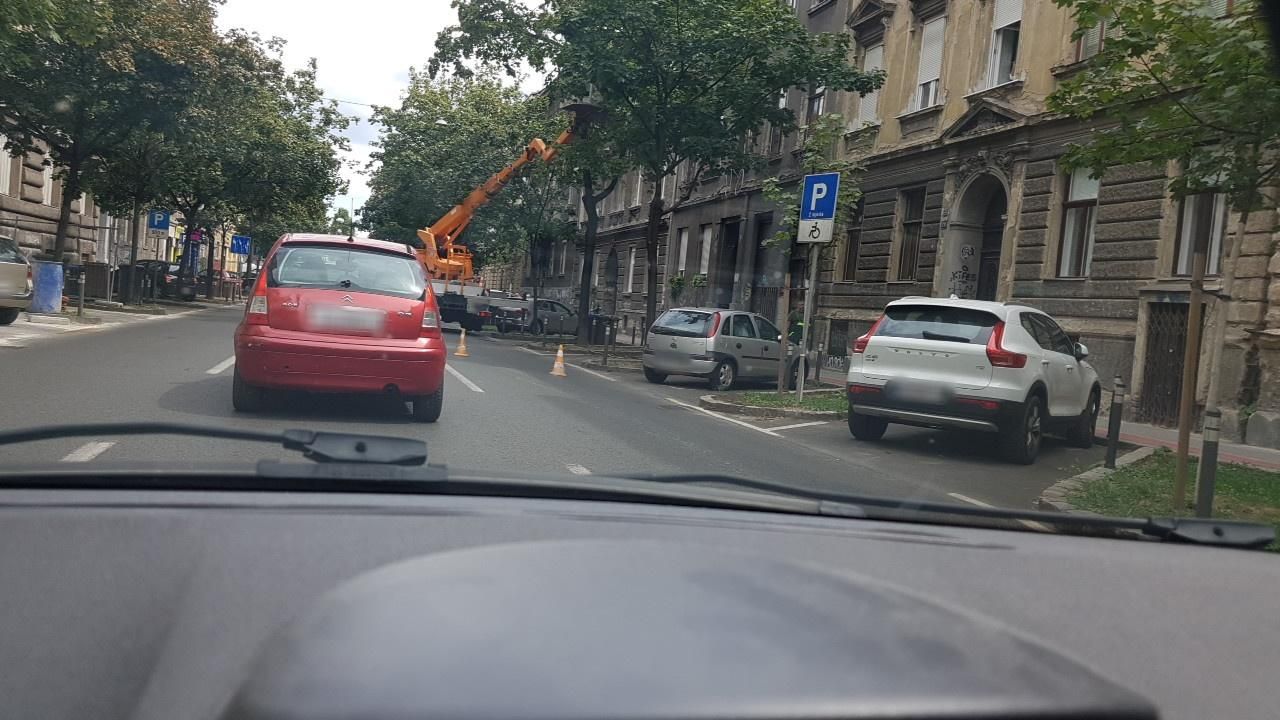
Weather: clear
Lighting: day
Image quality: good
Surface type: driving surface
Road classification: secondary
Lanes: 3
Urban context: urban centre
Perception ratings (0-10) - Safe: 1.12, Lively: 6.71, Beautiful: 5.22, Boring: 0.86, Depressing: 2.95, Wealthy: 6.38